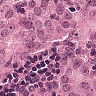
Metastatic tissue present: yes